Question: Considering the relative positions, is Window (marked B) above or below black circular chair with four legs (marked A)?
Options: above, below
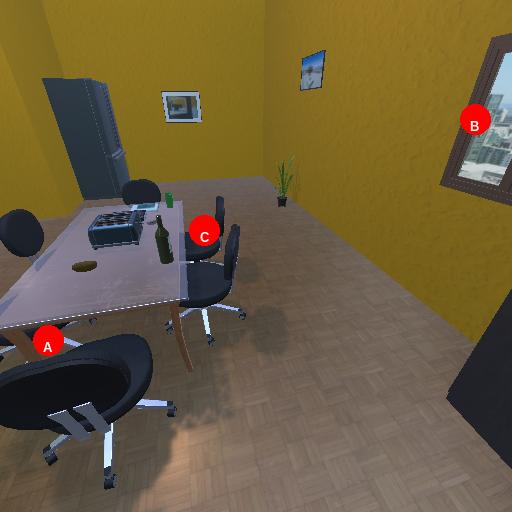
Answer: above